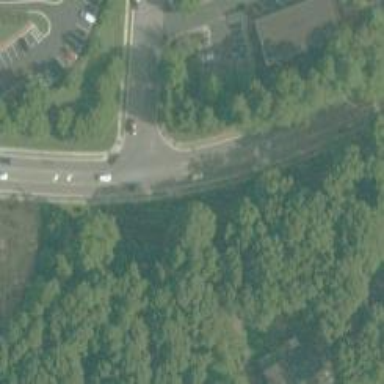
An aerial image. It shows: Unmarked crossing on footway.